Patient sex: M
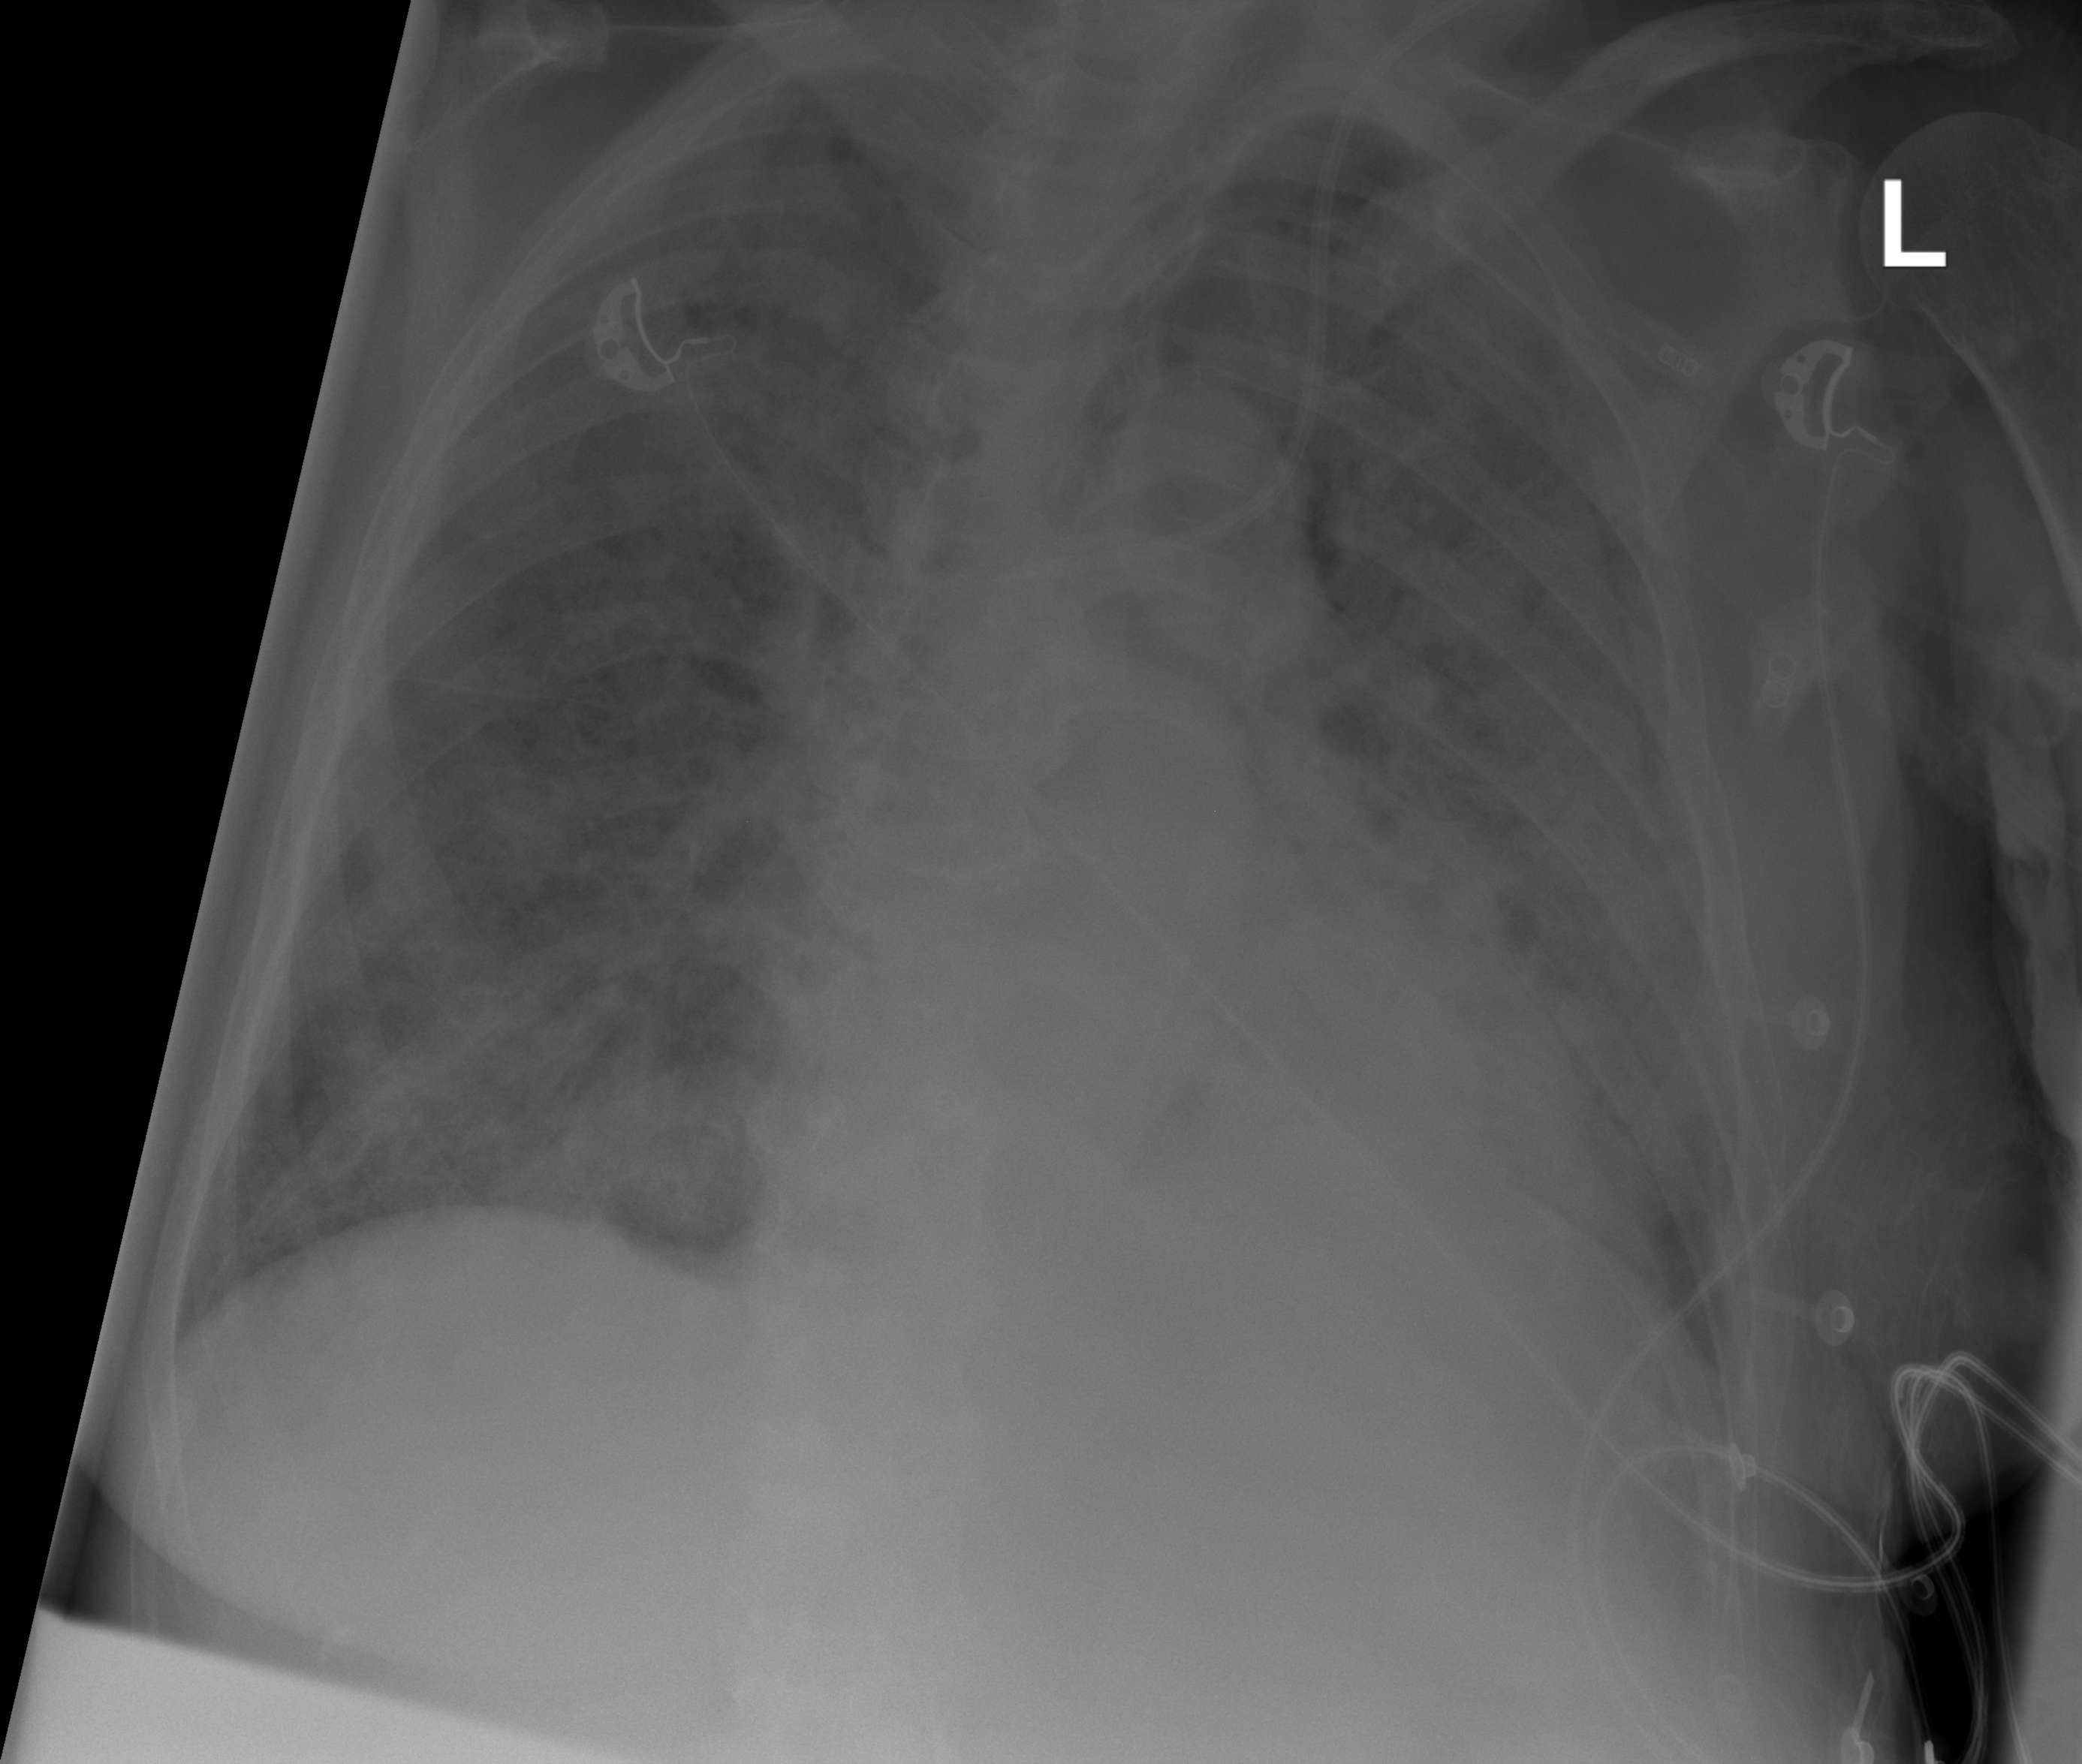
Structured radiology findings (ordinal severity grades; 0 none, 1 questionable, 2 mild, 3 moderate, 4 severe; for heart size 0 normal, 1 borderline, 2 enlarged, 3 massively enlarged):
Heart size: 2
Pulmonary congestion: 2
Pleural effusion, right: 0
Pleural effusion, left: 2
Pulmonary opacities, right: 3
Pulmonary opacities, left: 3
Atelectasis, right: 3
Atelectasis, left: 3